Aerial crown-view tile of a tropical tree (Barro Colorado Island, Panama), acquired 20240716:
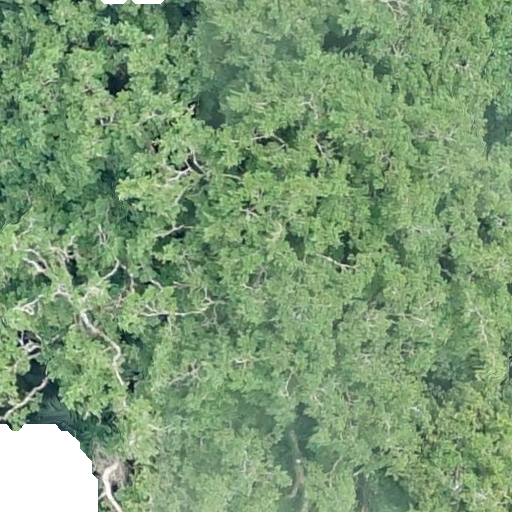
Species: Brosimum alicastrum
GBIF accepted scientific name: Brosimum alicastrum
Crown area: 621.91 m²